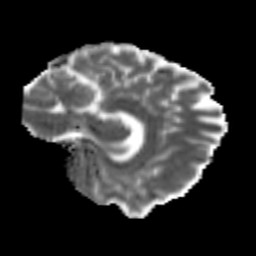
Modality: MD
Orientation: sagittal
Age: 22
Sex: male
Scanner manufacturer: siemens
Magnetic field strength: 3 T
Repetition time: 3.5 s
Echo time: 0.125 s